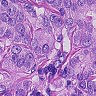
Metastatic tissue present: yes